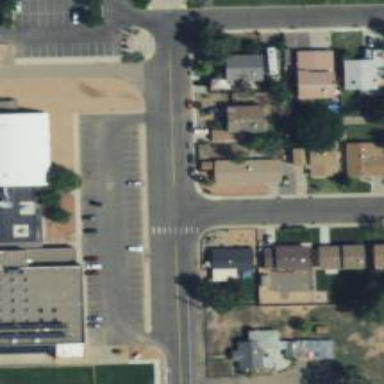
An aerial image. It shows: Footway crossing with uncontrolled zebra markings.